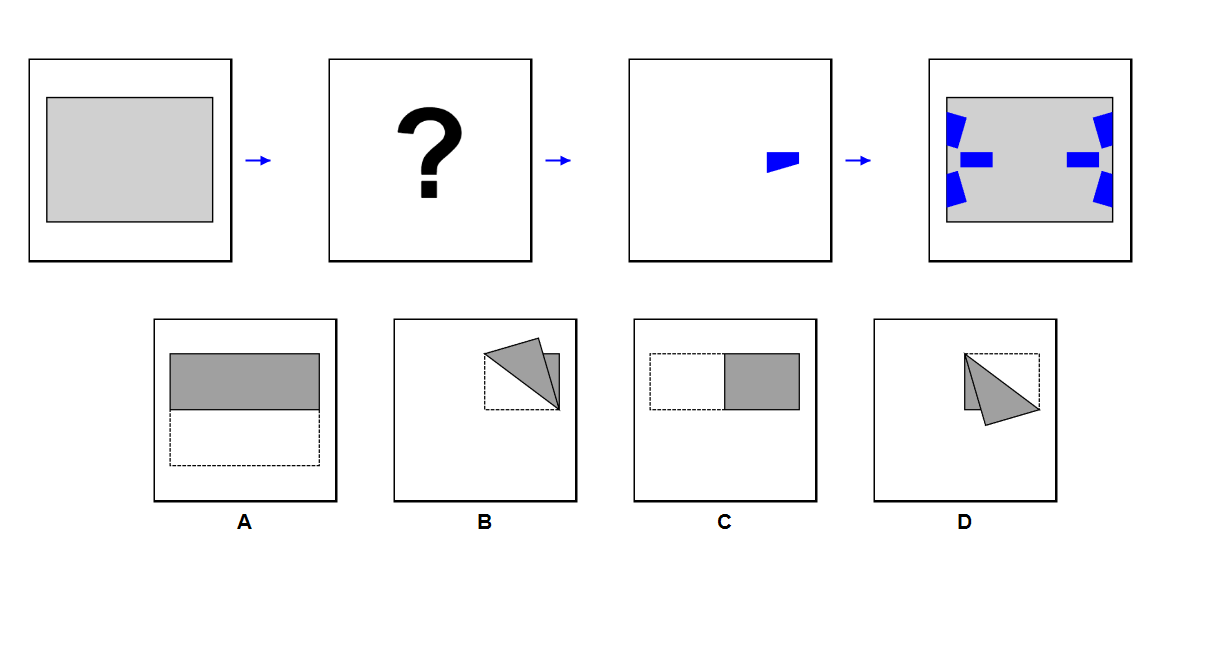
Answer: B